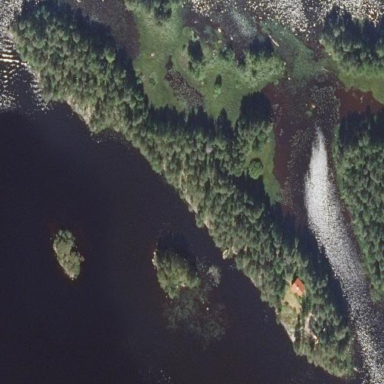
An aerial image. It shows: Islet covered with woodland.